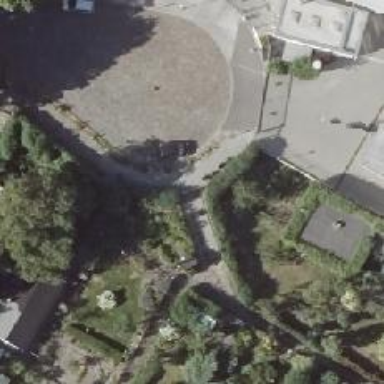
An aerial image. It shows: Footway.